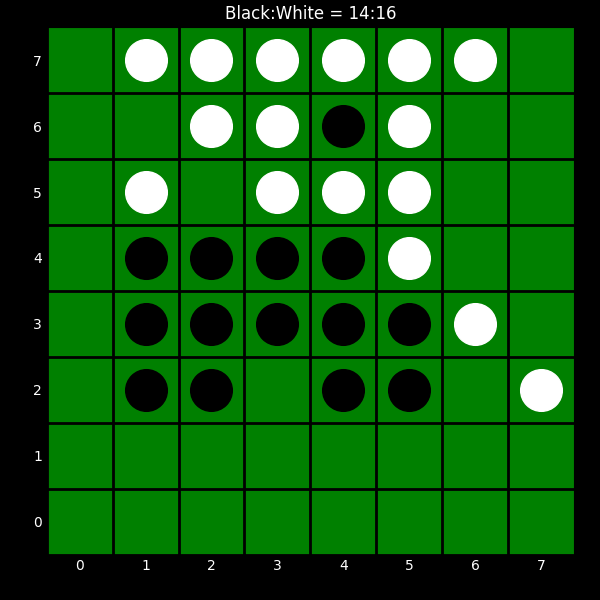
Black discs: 14
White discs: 16